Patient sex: F
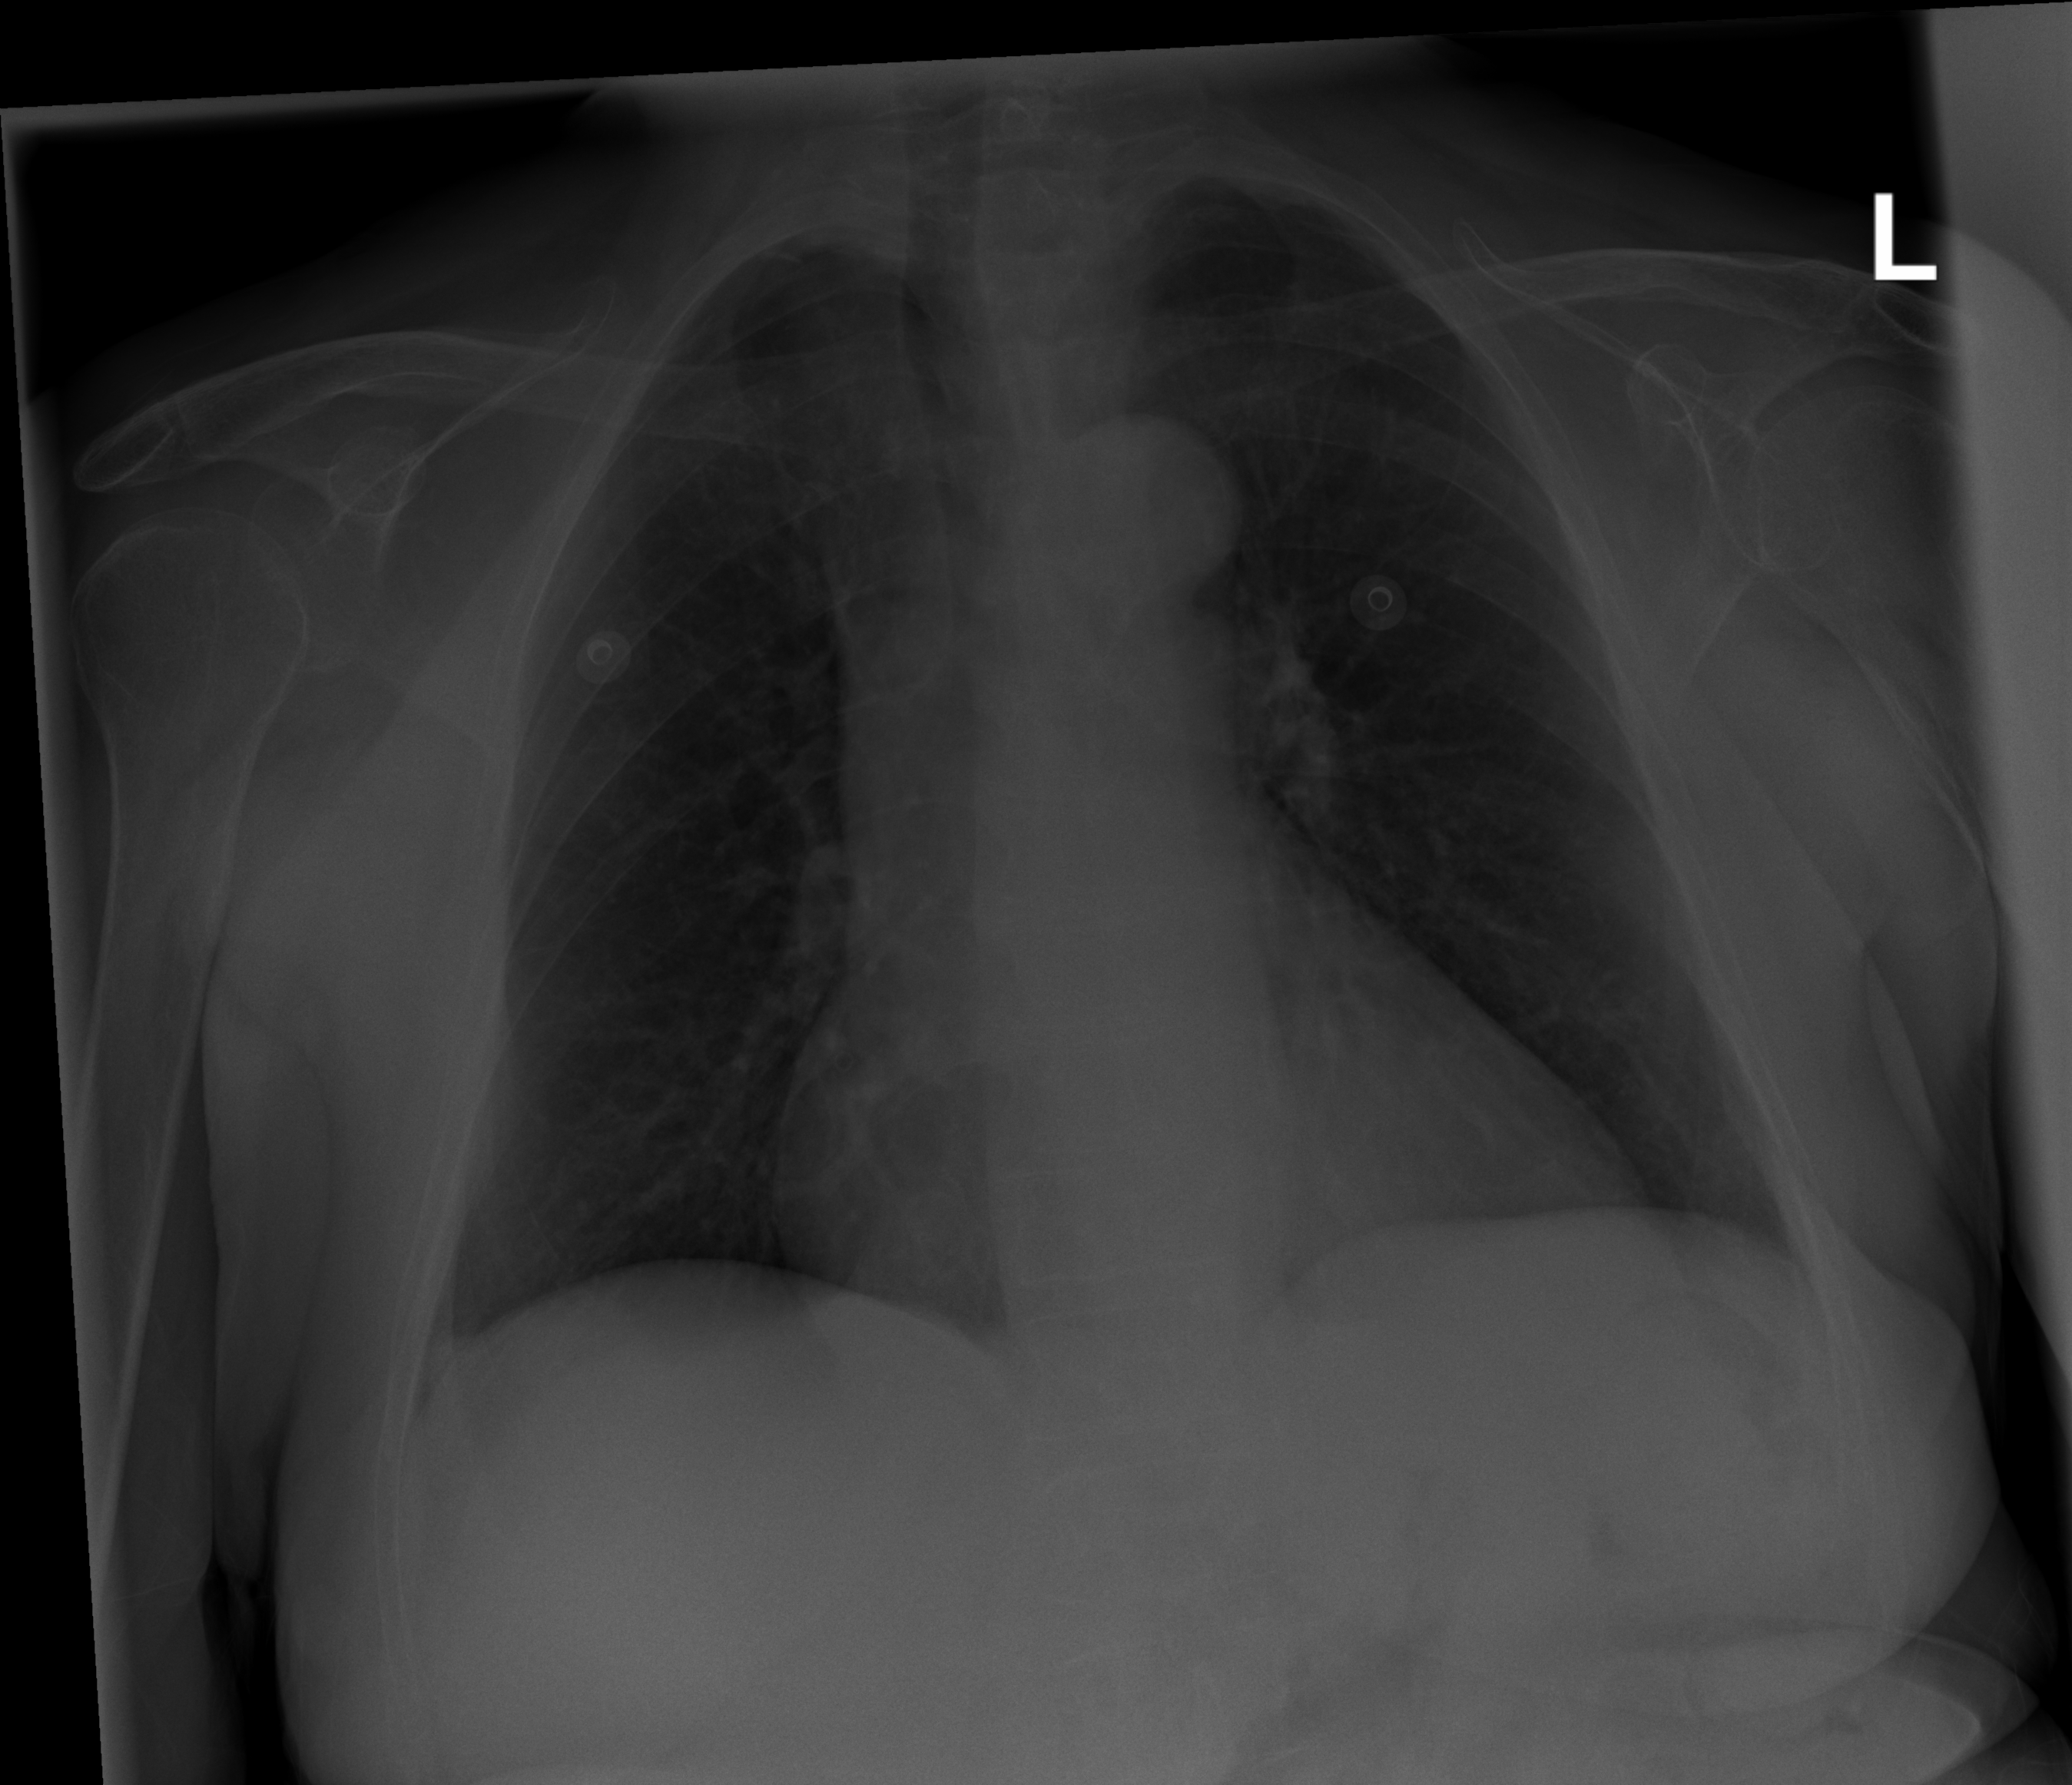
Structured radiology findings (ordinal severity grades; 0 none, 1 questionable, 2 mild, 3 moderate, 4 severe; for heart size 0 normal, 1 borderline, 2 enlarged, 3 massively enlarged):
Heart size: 2
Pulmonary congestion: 2
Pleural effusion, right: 0
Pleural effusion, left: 0
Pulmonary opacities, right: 0
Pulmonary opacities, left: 0
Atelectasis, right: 0
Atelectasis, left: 0